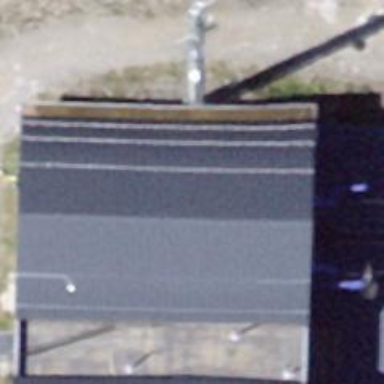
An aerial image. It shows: Aerialway station.